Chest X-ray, PA view. Patient: 52 years old, sex F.
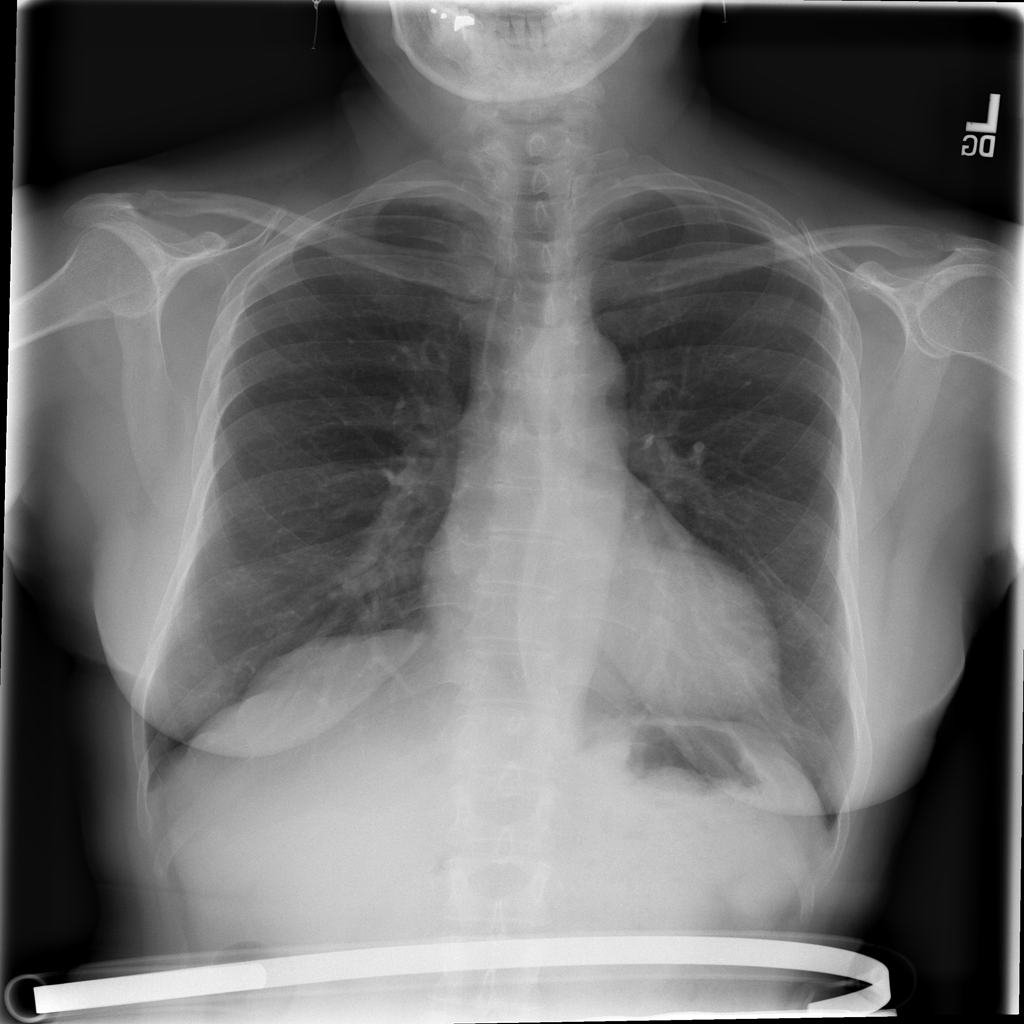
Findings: No Finding